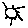
Label: sun